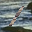
Label: 1